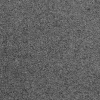
Atmospheric dust classification: dusty